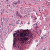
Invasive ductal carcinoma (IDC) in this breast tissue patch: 1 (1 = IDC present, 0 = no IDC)